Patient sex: F
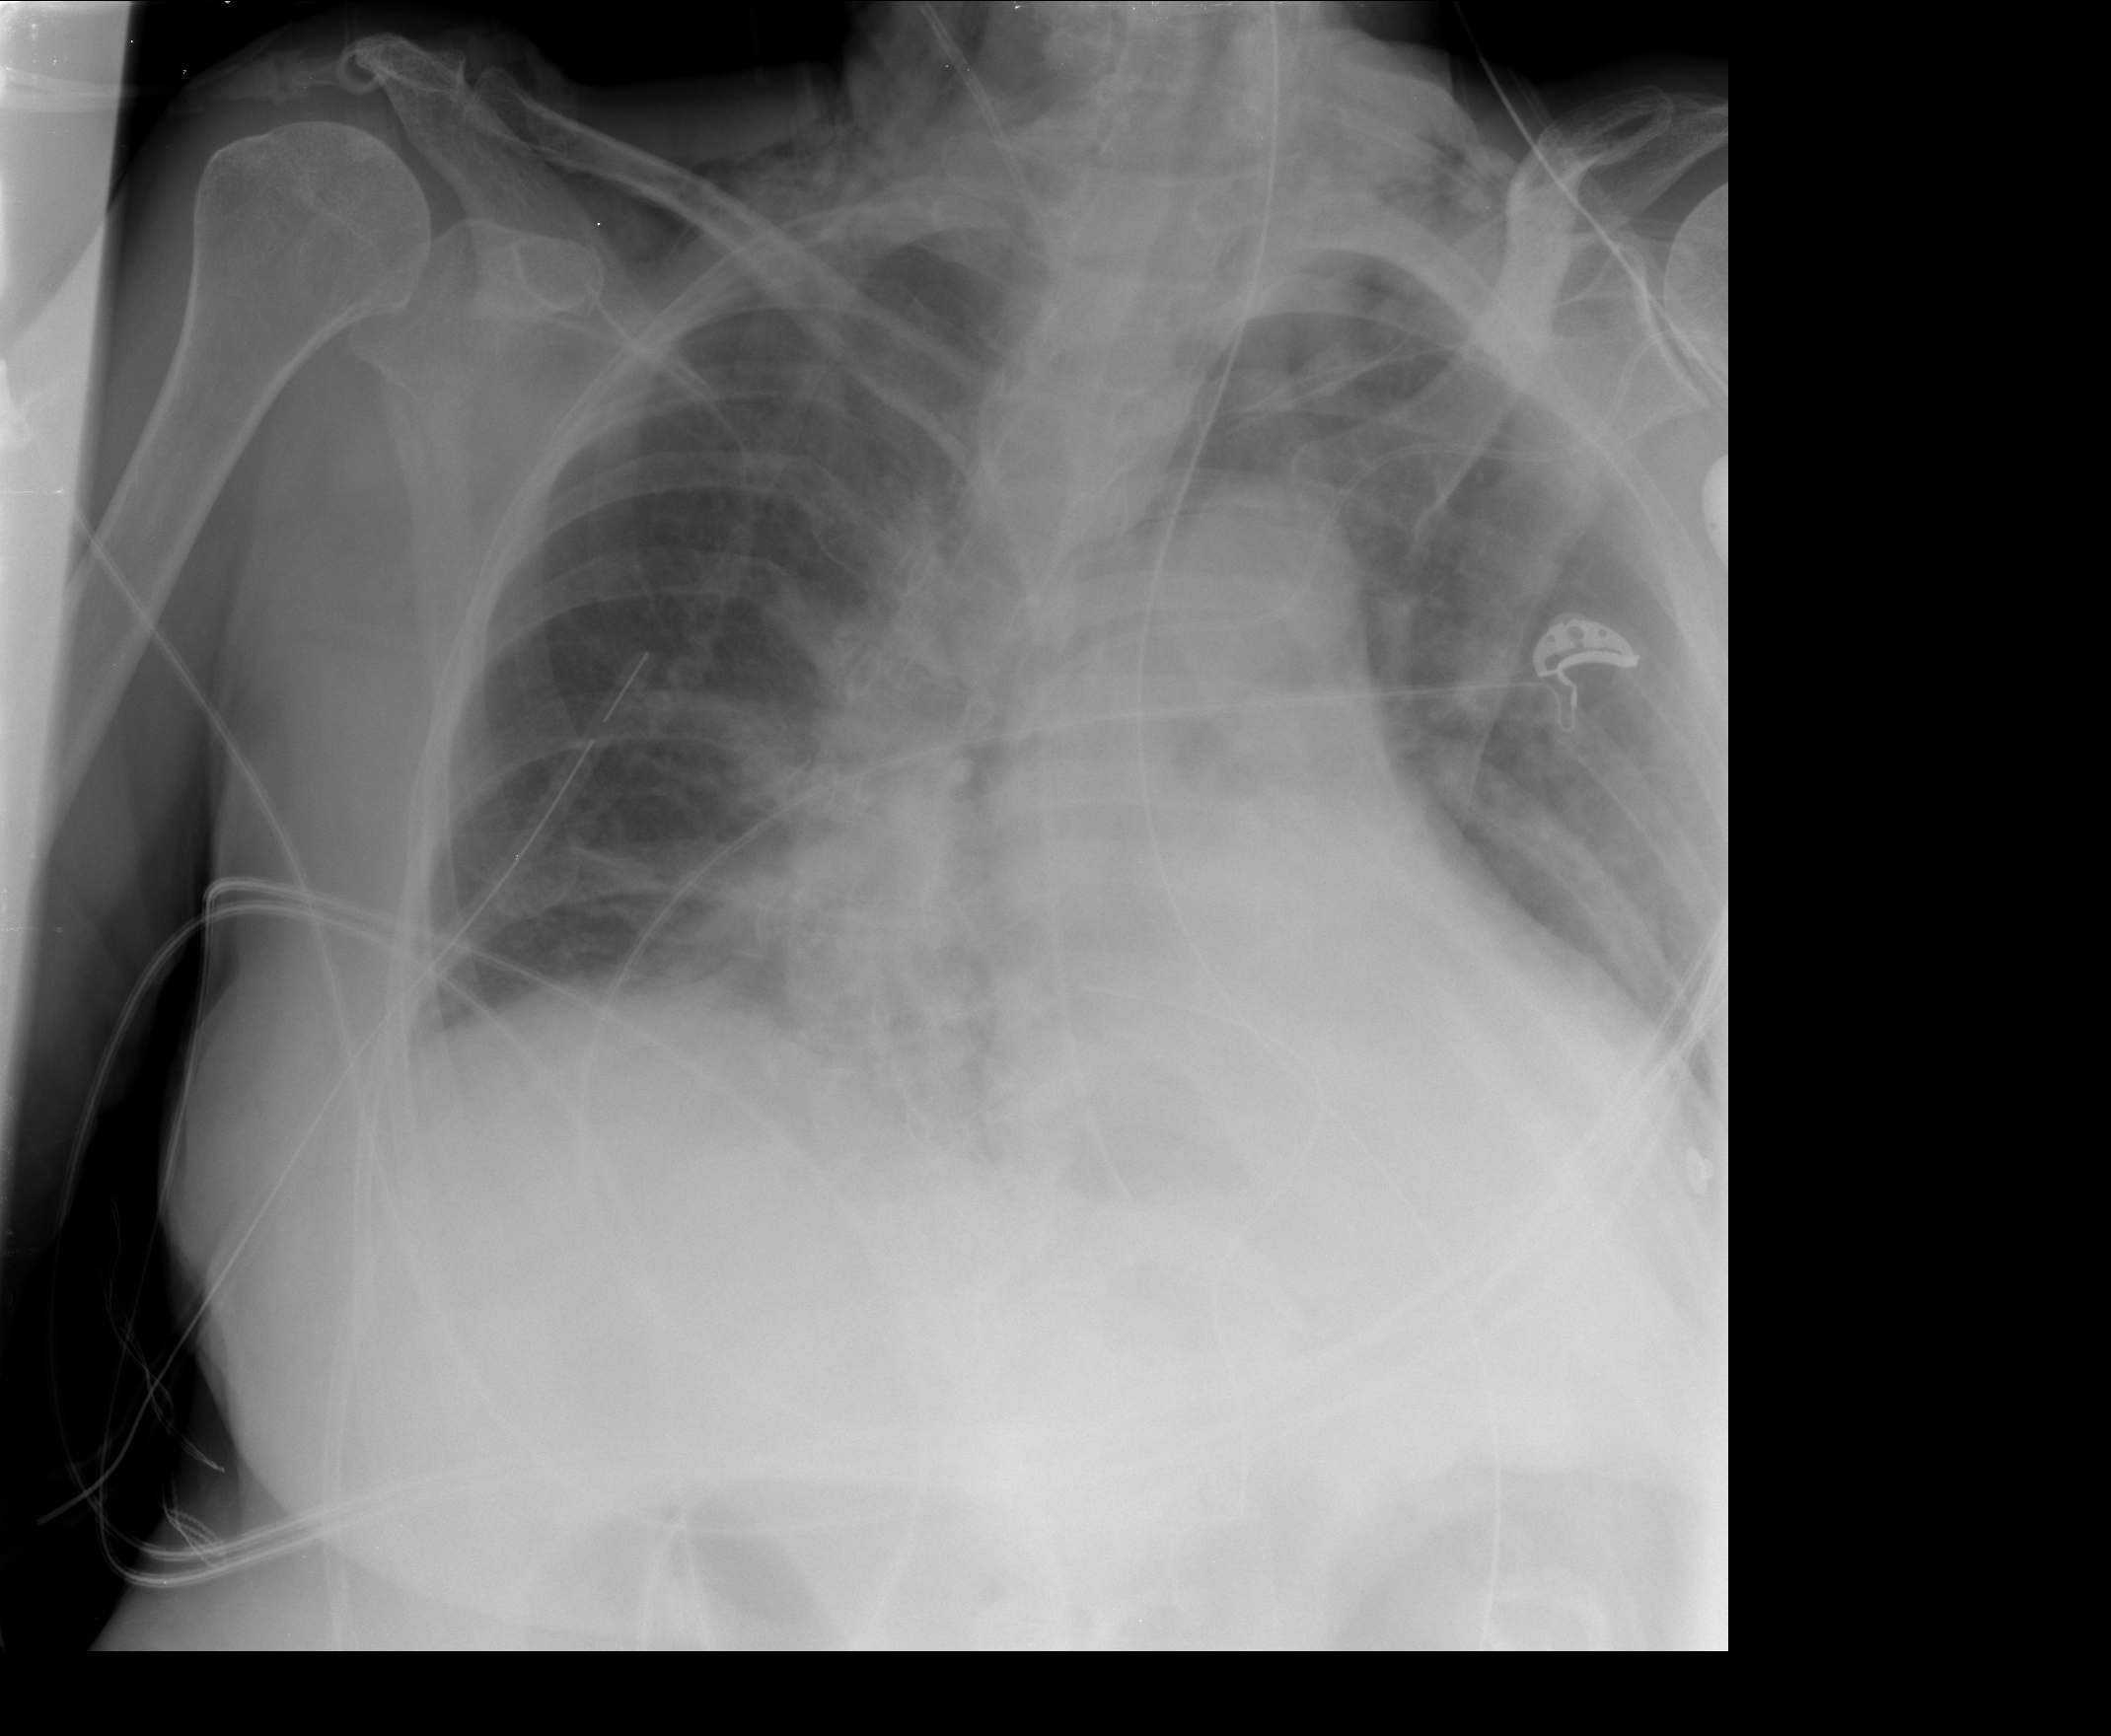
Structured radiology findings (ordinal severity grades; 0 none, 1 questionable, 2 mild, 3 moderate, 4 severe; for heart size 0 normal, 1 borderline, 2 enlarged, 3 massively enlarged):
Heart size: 0
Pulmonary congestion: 0
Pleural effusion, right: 1
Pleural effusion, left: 1
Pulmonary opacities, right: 0
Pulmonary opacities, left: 0
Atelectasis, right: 2
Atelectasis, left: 2